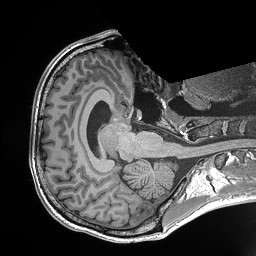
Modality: T1w
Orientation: axial
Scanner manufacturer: siemens
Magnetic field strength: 3 T
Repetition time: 2.3 s
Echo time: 0.00298 s